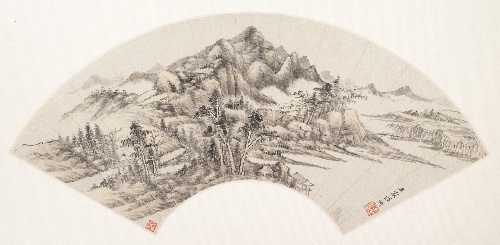
Title: 清　王宸　清溪柳橋圖　摺扇|Landscape
Artist: Wang Chen
Artist bio: Chinese, 1720–1797
Date: dated 1788
Object type: Folding fan mounted as an album leaf
Classification: Paintings
Medium: Folding fan mounted as an album leaf; ink and color on paper
Culture: China
Period: Qing dynasty (1644–1911)
Dimensions: 7 1/8 x 20 1/4 in. (18.1 x 51.4 cm)
Department: Asian Art
Credit line: Bequest of John M. Crawford Jr., 1988
Accession year: 1989
Repository: Metropolitan Museum of Art, New York, NY
Tags: Landscapes|Mountains